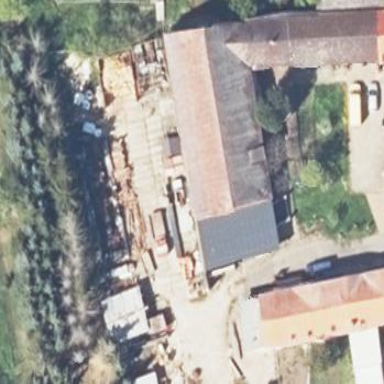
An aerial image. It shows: Barn.